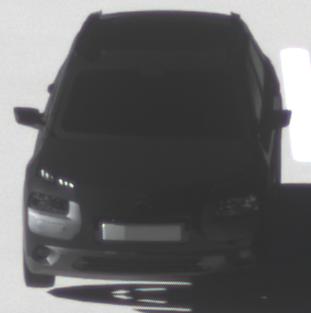
Make: Citroen
Model: C4 Cactus PureTech 75
Detailed model: C4 Cactus
Model produced from: 2014/09
Model produced until: 2015/03
Doors: 5
Color: black
Road condition: dry road
Daytime: morning or afternoon
Contrast: high contrast